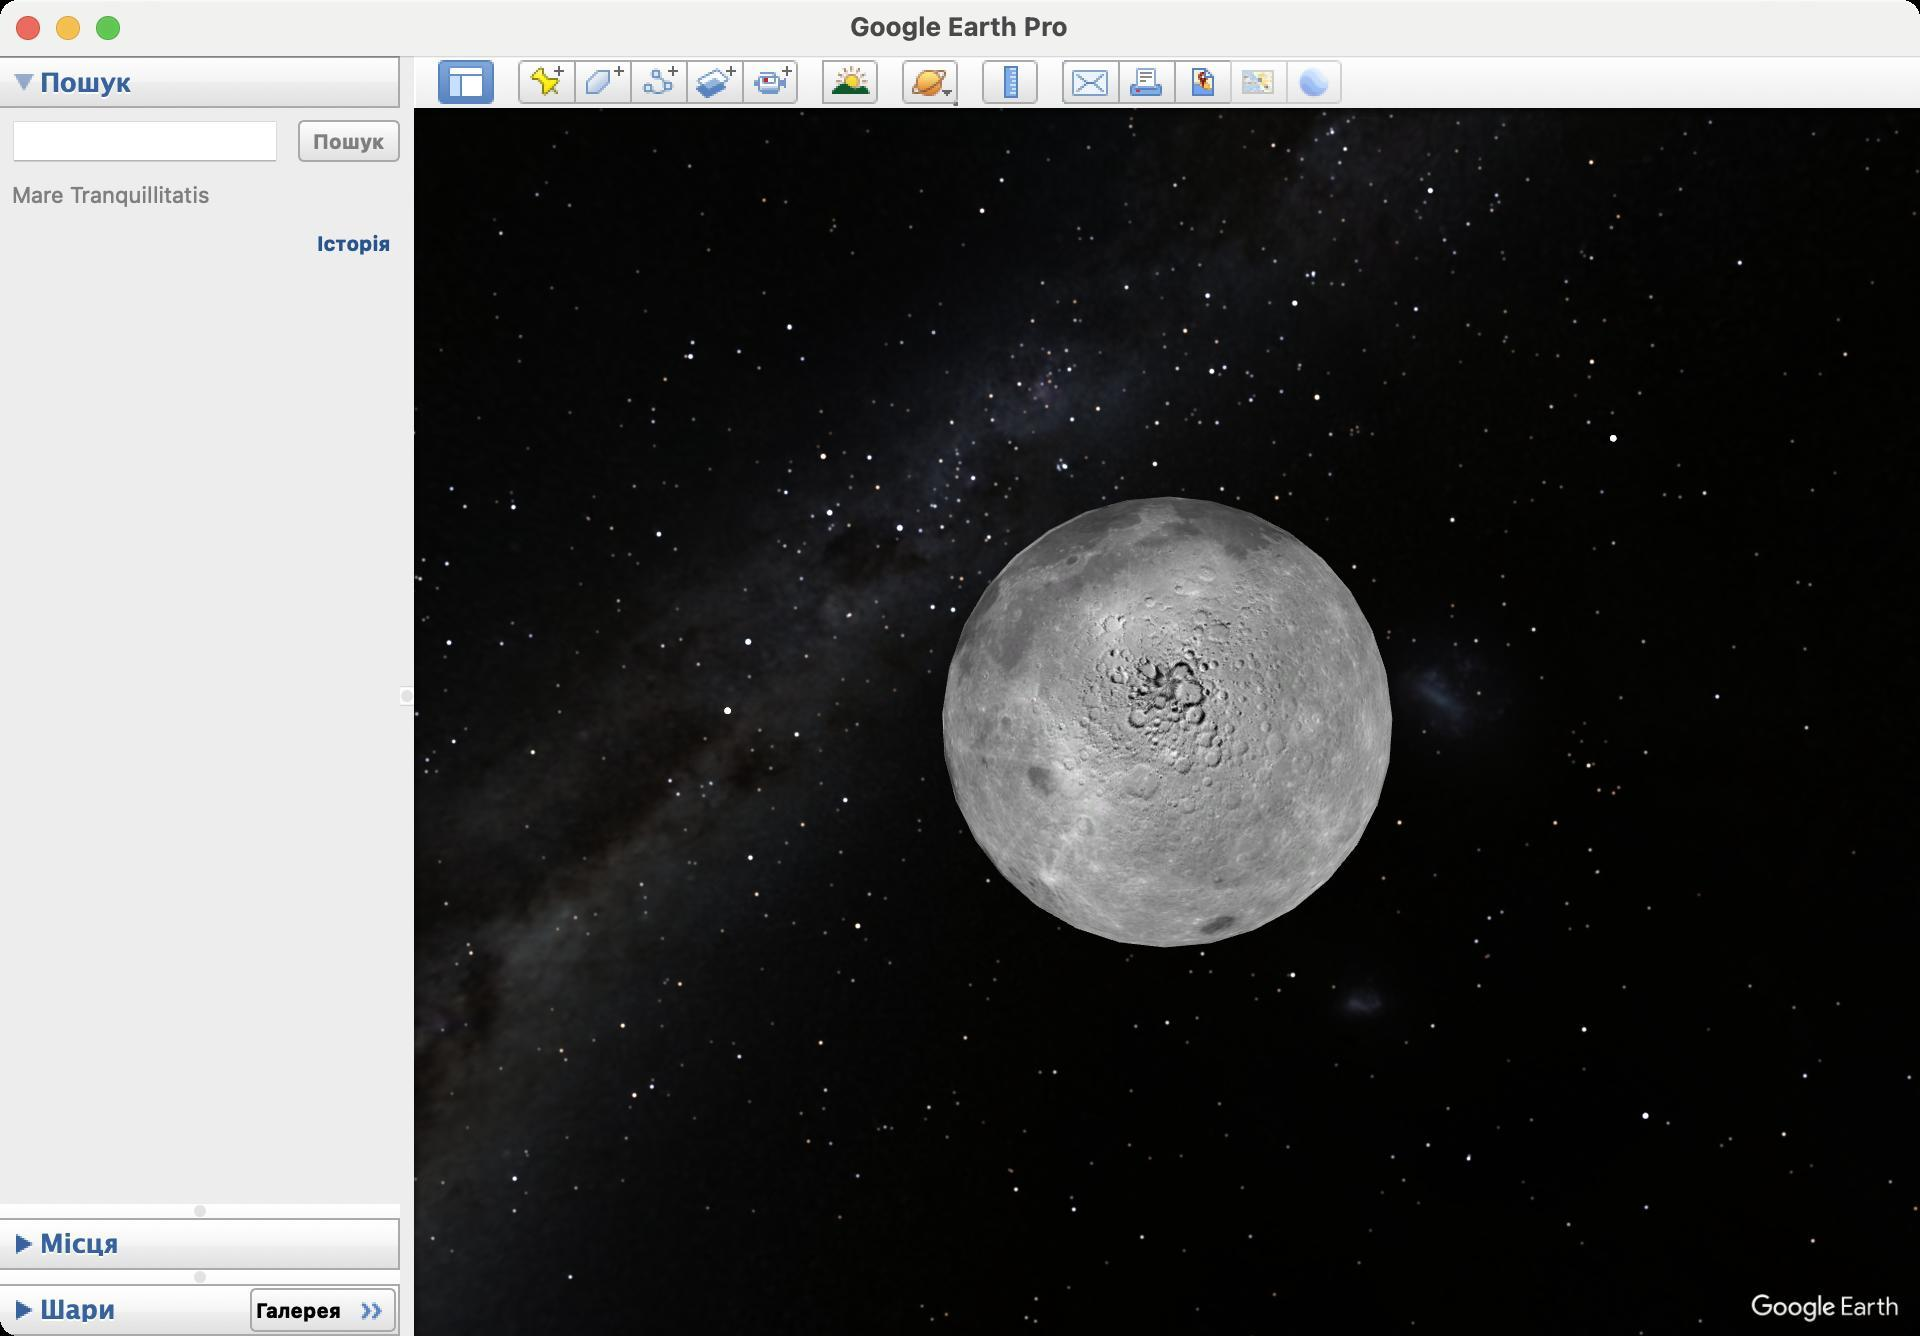
Accessibility tree:
{"name": "Google_Earth_Pro", "role": "AXWindow", "description": null, "role_description": "звичайне вікно", "value": null, "position": "205.00;119.00", "size": "960;668", "children": [{"name": "", "role": "AXSplitGroup", "description": "", "role_description": "група розділених областей", "value": null, "position": "0.00;28.00", "size": "960;640", "children": [{"name": "", "role": "AXGroup", "description": "", "role_description": "група", "value": null, "position": "207.00;28.00", "size": "753;640", "children": [{"name": "", "role": "AXSplitGroup", "description": "", "role_description": "група розділених областей", "value": null, "position": "207.00;28.00", "size": "753;26", "children": [{"name": "", "role": "AXCheckBox", "description": "Приховати бокову панель", "role_description": "галочка", "value": 1, "position": "219.00;30.00", "size": "28;22", "children": []}, {"name": "", "role": "AXButton", "description": "Додати мітку", "role_description": "кнопка", "value": null, "position": "259.00;30.00", "size": "28;22", "children": []}, {"name": "", "role": "AXButton", "description": "Додати багатокутник", "role_description": "кнопка", "value": null, "position": "287.00;30.00", "size": "28;22", "children": []}, {"name": "", "role": "AXButton", "description": "Додати шлях", "role_description": "кнопка", "value": null, "position": "315.00;30.00", "size": "28;22", "children": []}, {"name": "", "role": "AXButton", "description": "Додати накладання зображення", "role_description": "кнопка", "value": null, "position": "343.00;30.00", "size": "28;22", "children": []}, {"name": "", "role": "AXCheckBox", "description": "Запис подорожі", "role_description": "галочка", "value": 0, "position": "371.00;30.00", "size": "28;22", "children": []}, {"name": "", "role": "AXCheckBox", "description": "Показати, як падає сонячне світло на ландшафт. Скористайтеся повзунком часу, щоб вибрати пору дня.", "role_description": "галочка", "value": 0, "position": "411.00;30.00", "size": "28;22", "children": []}, {"name": "", "role": "AXMenuButton", "description": "Переключає режими перегляду \"Земля, \"Небо\" та інших планет.", "role_description": "кнопка меню", "value": null, "position": "451.00;29.00", "size": "28;24", "children": []}, {"name": "", "role": "AXCheckBox", "description": "Показати лінійку", "role_description": "галочка", "value": 0, "position": "491.00;30.00", "size": "28;22", "children": []}, {"name": "", "role": "AXButton", "description": "Електронна пошта", "role_description": "кнопка", "value": null, "position": "531.00;30.00", "size": "28;22", "children": []}, {"name": "", "role": "AXCheckBox", "description": "Друк", "role_description": "галочка", "value": 0, "position": "559.00;30.00", "size": "28;22", "children": []}, {"name": "", "role": "AXCheckBox", "description": "Зберегти зображення", "role_description": "галочка", "value": 0, "position": "587.00;30.00", "size": "28;22", "children": []}, {"name": "", "role": "AXButton", "description": "Переглянути в Картах Google", "role_description": "кнопка", "value": null, "position": "615.00;30.00", "size": "28;22", "children": []}, {"name": "", "role": "AXButton", "description": "Переглянути через Google Планета Земля в Інтернеті", "role_description": "кнопка", "value": null, "position": "643.00;30.00", "size": "28;22", "children": []}]}]}, {"name": "", "role": "AXSplitGroup", "description": "", "role_description": "група розділених областей", "value": null, "position": "0.00;28.00", "size": "200;640", "children": [{"name": "Галерея", "role": "AXButton", "description": "Накладання з корисною інформацією, такою як погодні дані, фотографії та схеми руху громадського транспорту, створені компанією Google та іншими авторами.", "role_description": "кнопка", "value": null, "position": "125.00;644.00", "size": "73;22", "children": []}, {"name": "Шари", "role": "AXCheckBox", "description": "Визначні місця та інші функції", "role_description": "галочка", "value": 0, "position": "0.00;642.00", "size": "125;26", "children": []}, {"name": "Місця", "role": "AXCheckBox", "description": "Збережені місця (Уподобання)  Натисніть, щоб розгорнути або згорнути.", "role_description": "галочка", "value": 0, "position": "0.00;609.00", "size": "200;26", "children": []}, {"name": "Пошук", "role": "AXCheckBox", "description": "", "role_description": "галочка", "value": 1, "position": "0.00;28.00", "size": "200;26", "children": []}, {"name": "", "role": "AXTextField", "description": "", "role_description": "текстове поле", "value": "", "position": "6.00;60.00", "size": "133;21", "children": []}, {"name": "Пошук", "role": "AXButton", "description": "Шукати на карті текст, введений у вікно пошуку", "role_description": "кнопка", "value": null, "position": "149.00;60.00", "size": "51;21", "children": []}, {"name": "Mare_Tranquillitatis", "role": "AXStaticText", "description": "", "role_description": "текст", "value": null, "position": "6.00;91.00", "size": "194;13", "children": []}, {"name": "Історія", "role": "AXButton", "description": "Показати список останніх пошукових запитів", "role_description": "кнопка", "value": null, "position": "154.00;114.00", "size": "46;15", "children": []}, {"name": "", "role": "AXGrowArea", "description": "", "role_description": "область розширення", "value": null, "position": "0.00;602.00", "size": "200;7", "children": []}, {"name": "", "role": "AXGrowArea", "description": "", "role_description": "область розширення", "value": null, "position": "0.00;635.00", "size": "200;7", "children": []}]}, {"name": "", "role": "AXGrowArea", "description": "", "role_description": "область розширення", "value": null, "position": "200.00;28.00", "size": "7;640", "children": []}]}, {"name": null, "role": "AXButton", "description": null, "role_description": "кнопка закривання", "value": null, "position": "7.00;6.00", "size": "14;16", "children": []}, {"name": null, "role": "AXButton", "description": null, "role_description": "кнопка повноекранного режиму", "value": null, "position": "47.00;6.00", "size": "14;16", "children": [{"name": null, "role": "AXGroup", "description": null, "role_description": "група", "value": null, "position": "47.00;6.00", "size": "14;16", "children": [{"name": null, "role": "AXGroup", "description": null, "role_description": "група", "value": null, "position": "47.00;6.00", "size": "14;16", "children": []}]}]}, {"name": null, "role": "AXButton", "description": null, "role_description": "кнопка згортання", "value": null, "position": "27.00;6.00", "size": "14;16", "children": []}, {"name": null, "role": "AXStaticText", "description": null, "role_description": "текст", "value": "Google Earth Pro", "position": "423.00;5.00", "size": "113;16", "children": []}]}